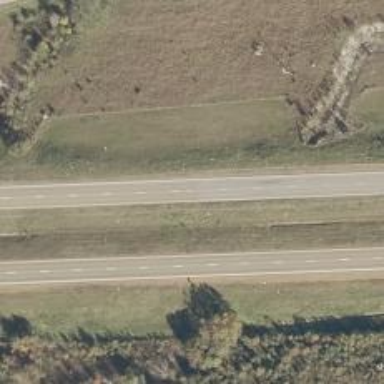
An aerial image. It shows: Asphalt trunk highway.